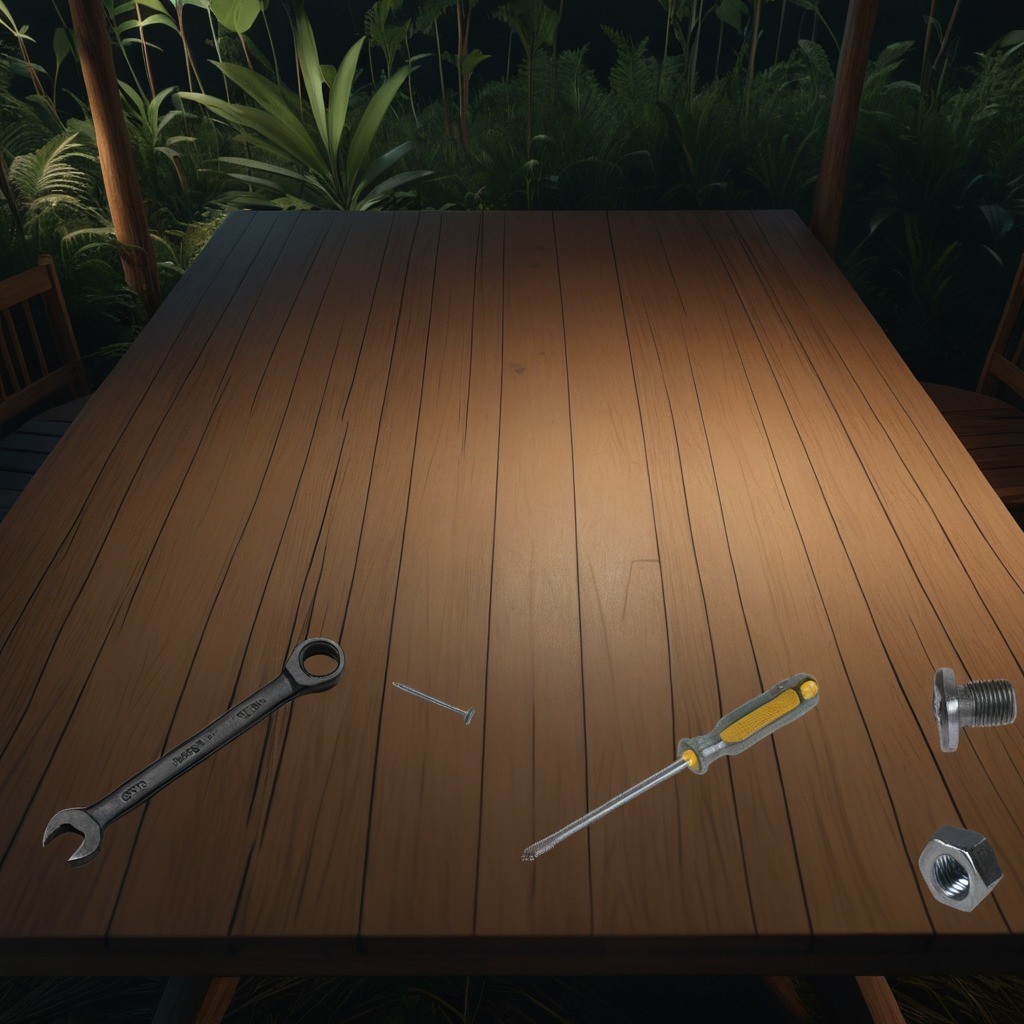
A metal machine screw, an iron nail, a screwdriver, a metal nut, and a wrench are lying on the wooden table.